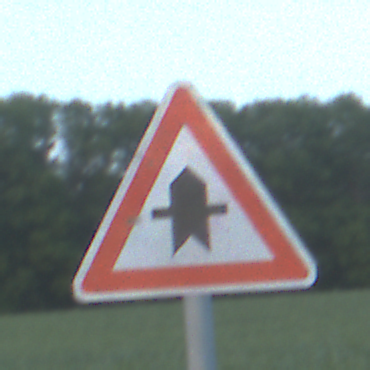
Verkehrszeichen: Vorfahrt
Umgebung: Outdoor, Nature
Tageszeit: SunriseSunset
Wetter: PartlyCloudy
Licht: Natural
Jahreszeit: NotSpecified
Kontrast: MediumContrast